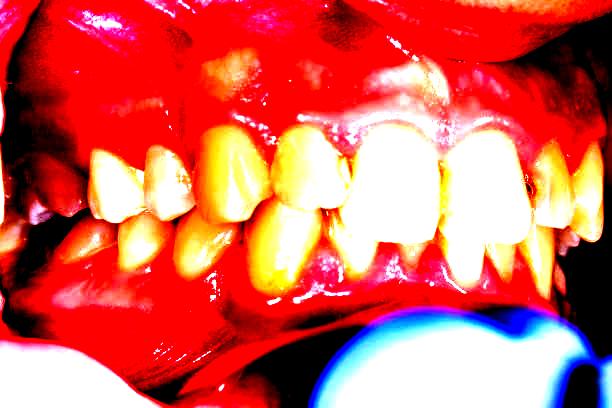
Condition: Gingivitis